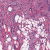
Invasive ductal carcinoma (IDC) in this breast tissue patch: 1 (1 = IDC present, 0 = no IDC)